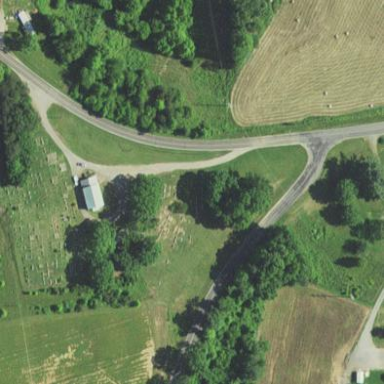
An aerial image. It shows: Cemetery.